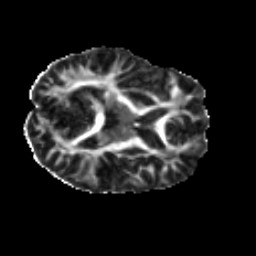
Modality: FA
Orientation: axial
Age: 24
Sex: female
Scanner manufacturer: ge
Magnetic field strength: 3 T
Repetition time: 7.8 s
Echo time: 0.0606 s